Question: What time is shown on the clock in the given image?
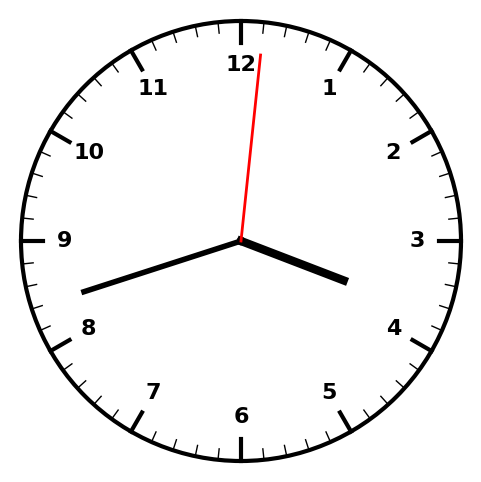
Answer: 03:42:01